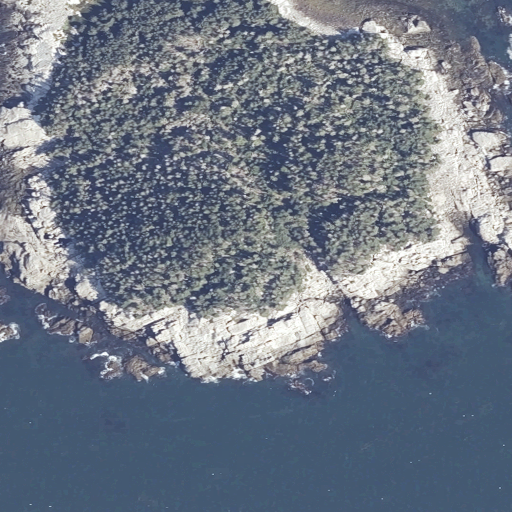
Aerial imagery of island in Maine named Western Ear Island containing open water, barren land, evergreen forest, and herbaceous wetlands